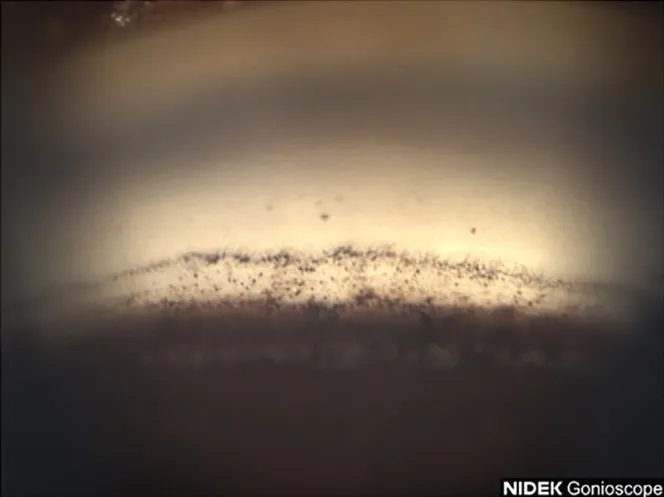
Case 5: Inferior angle (inverted by mirror).
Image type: ophthalmic_imaging (gonioscopy)